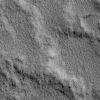
Atmospheric dust classification: not_dusty